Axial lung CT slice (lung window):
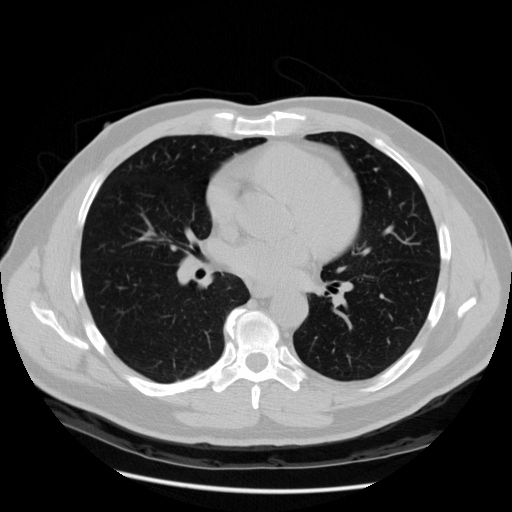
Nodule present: no